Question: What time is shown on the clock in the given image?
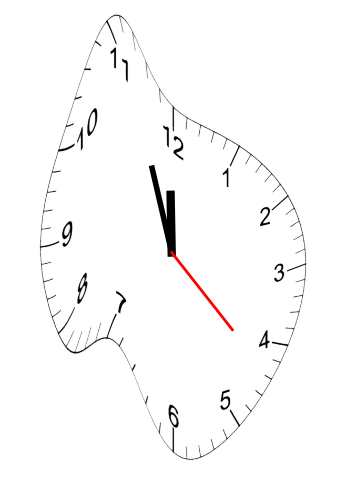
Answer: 11:56:22